Question: I downloaded this Google's xcode sample project "TicTacToeSample" and part of Google's example instructions is to change the bundle identifier field that was pre-filled with "TicTacToeSample." How do I remove the greyed out text and place my own bundle identifier per Google's instructions?

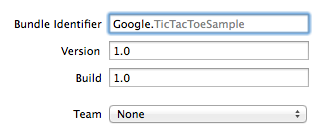
Answer: Open the folder the xcode project directory is located in. Open the .plist file for the project. Change the 'Bundle identifier' to whatever you want it to. Go back to your xcode and close and re-open your project the new bundle identifier will be there and you will be able to change it again if you want to from xcode.